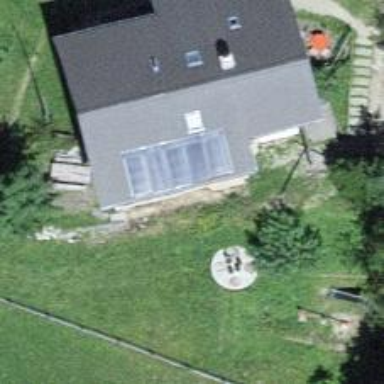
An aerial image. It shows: Solar power generator using photovoltaic method with solar photovoltaic panel types.